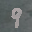
Label: 9